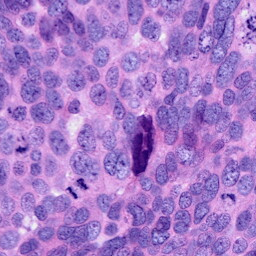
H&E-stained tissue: Ovarian